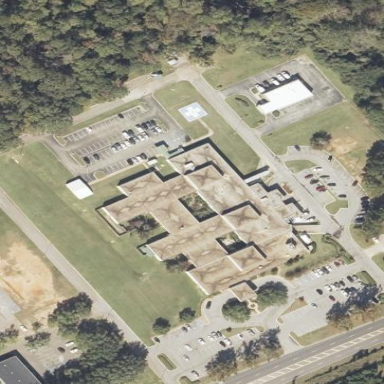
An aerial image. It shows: Hospital building.